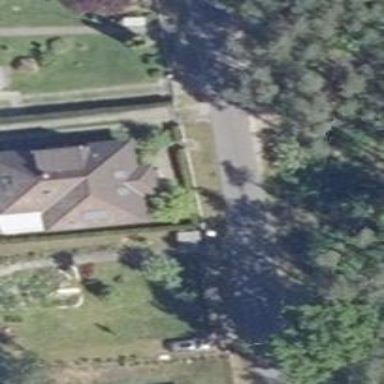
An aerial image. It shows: Hipped roof house.